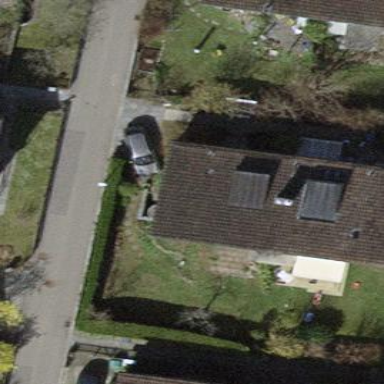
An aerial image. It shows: Semi-detached house.